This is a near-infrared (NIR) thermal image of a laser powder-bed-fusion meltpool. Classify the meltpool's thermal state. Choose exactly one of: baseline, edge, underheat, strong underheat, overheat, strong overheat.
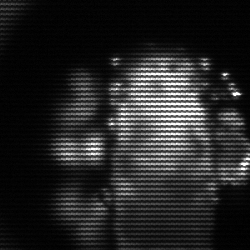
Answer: strong underheat